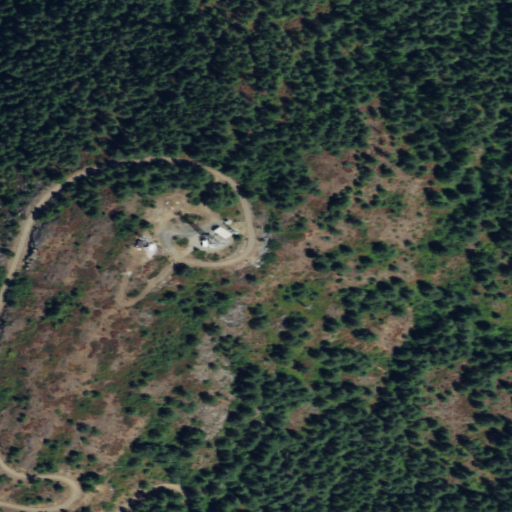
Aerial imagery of mountain in Washington named Flagstaff Mountain containing evergreen forest, shrub, and grassland